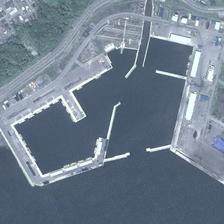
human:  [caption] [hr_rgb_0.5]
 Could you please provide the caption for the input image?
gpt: several boats are in a large port near a curved road .

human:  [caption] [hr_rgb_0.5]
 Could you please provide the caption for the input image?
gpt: several boats are in a large port near a curved road .

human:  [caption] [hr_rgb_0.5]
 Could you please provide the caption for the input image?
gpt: several boats are in a large port near a curved road .

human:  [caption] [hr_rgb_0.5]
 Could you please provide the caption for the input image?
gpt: several boats are in a large port near a curved road .

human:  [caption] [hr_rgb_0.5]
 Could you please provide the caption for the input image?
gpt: several boats are in a large port near a curved road .